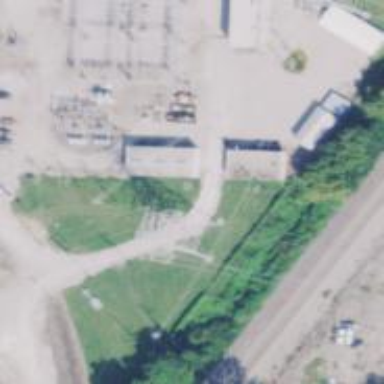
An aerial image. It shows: Lattice structure tower used for power transmission.